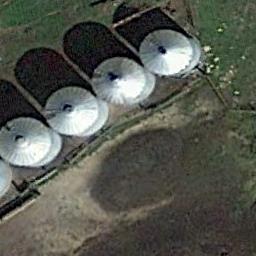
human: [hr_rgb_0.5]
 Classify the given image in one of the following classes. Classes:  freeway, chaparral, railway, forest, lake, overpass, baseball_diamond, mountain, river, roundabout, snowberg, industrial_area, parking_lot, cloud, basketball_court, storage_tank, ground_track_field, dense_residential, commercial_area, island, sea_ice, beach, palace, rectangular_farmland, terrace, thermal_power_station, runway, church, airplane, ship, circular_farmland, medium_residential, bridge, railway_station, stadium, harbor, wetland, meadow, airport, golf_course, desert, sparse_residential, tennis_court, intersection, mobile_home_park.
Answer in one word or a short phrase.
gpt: storage_tank